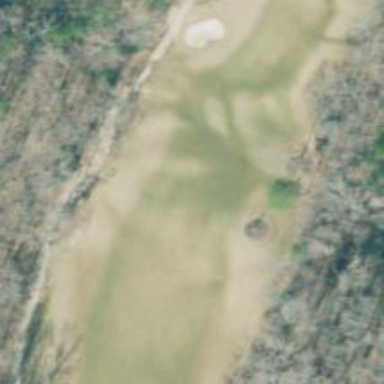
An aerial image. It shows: Golf fairway surrounded by grass.